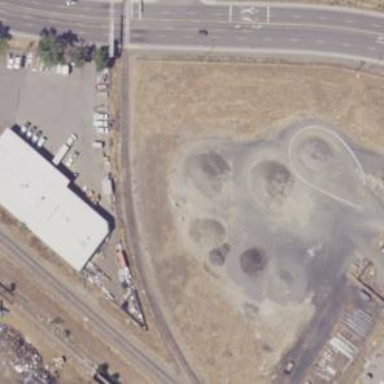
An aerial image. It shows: Rail spur service.